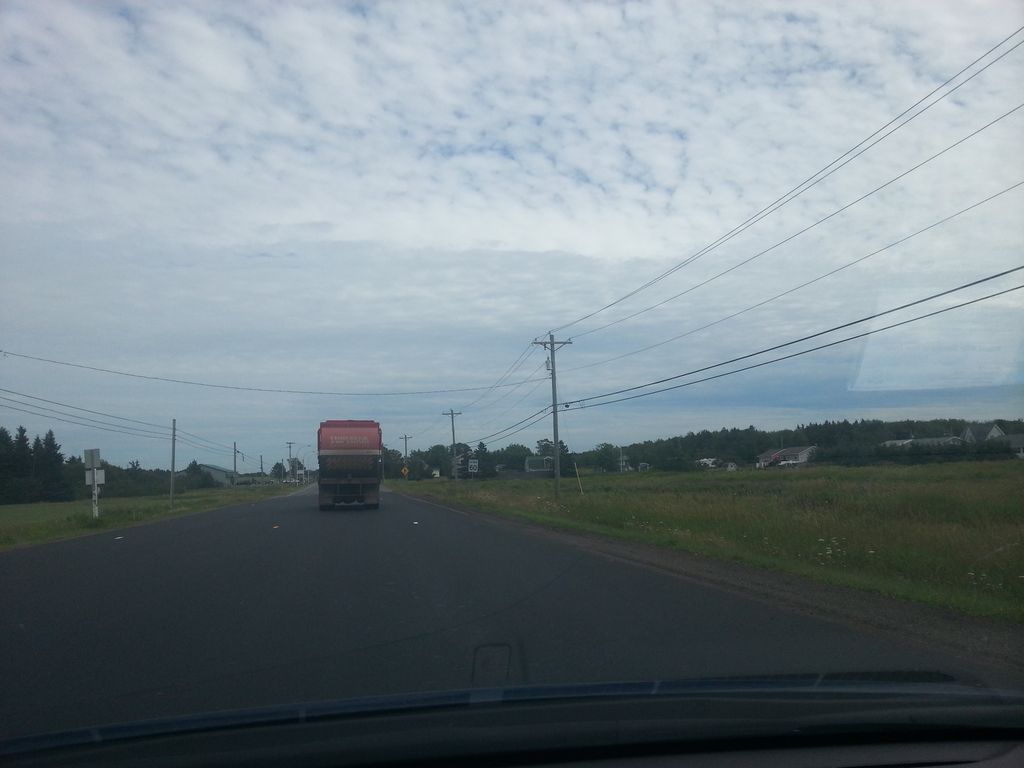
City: charlottetown